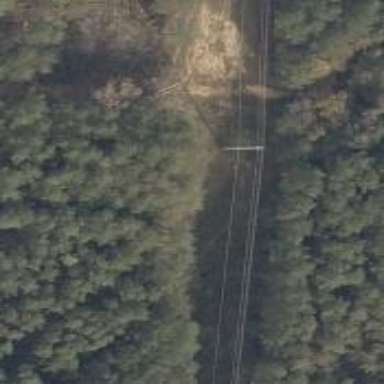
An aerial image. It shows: Power pole.